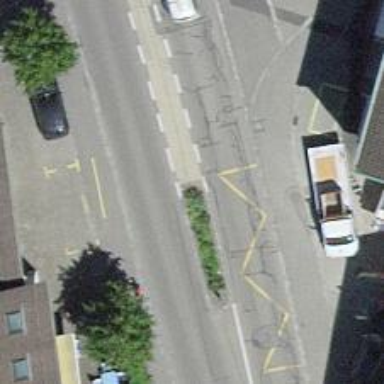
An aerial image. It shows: Bus stop with stop position for public transport.